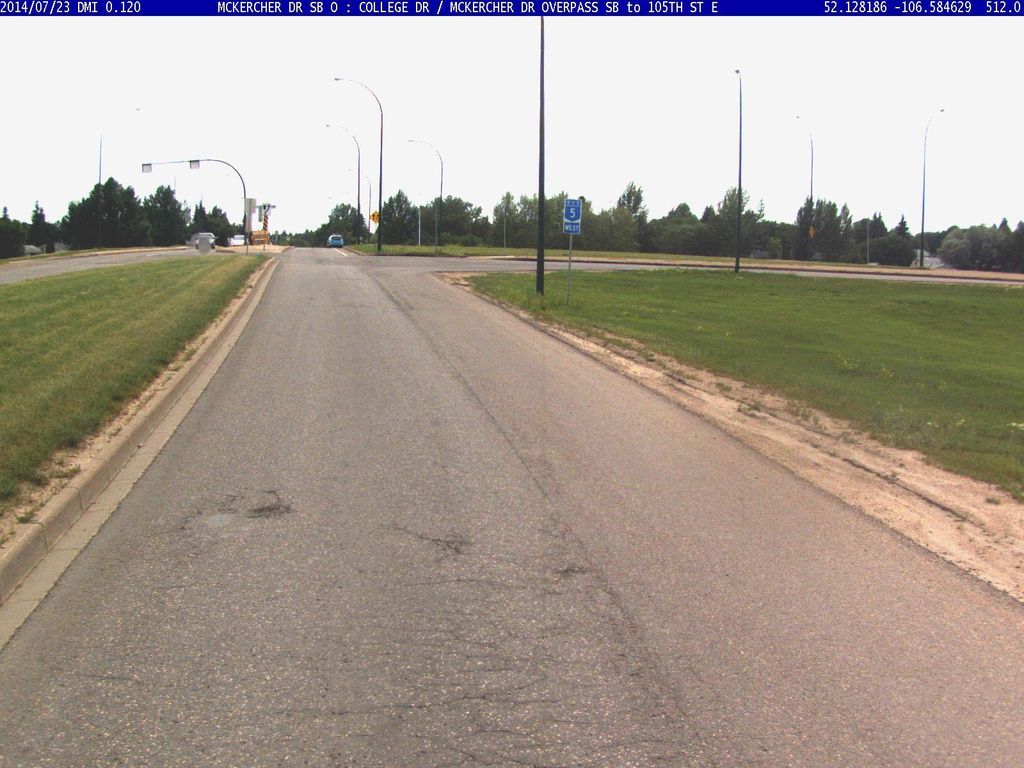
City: saskatoon